Aerial crown-view tile of a tropical tree (Barro Colorado Island, Panama), acquired 20250512:
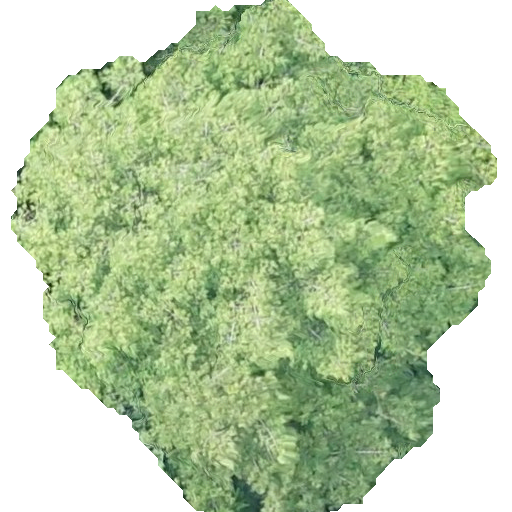
Species: Virola surinamensis
GBIF accepted scientific name: Virola surinamensis
Crown area: 256.49 m²